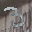
Label: 3